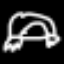
Label: frog